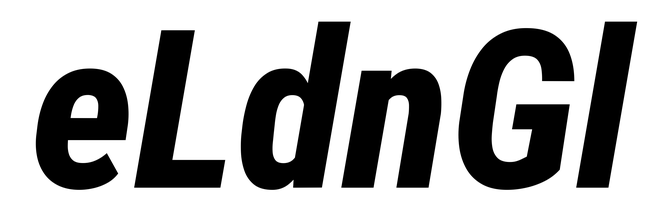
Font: Roboto-Italic_Condensed_ExtraBold_Italic